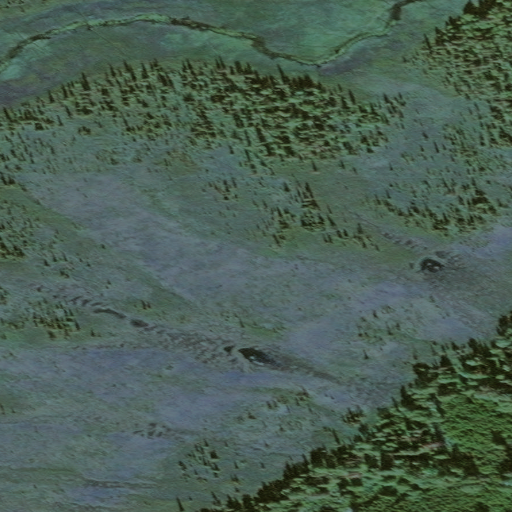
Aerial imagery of cape in Alaska named West Foreland containing only unknown